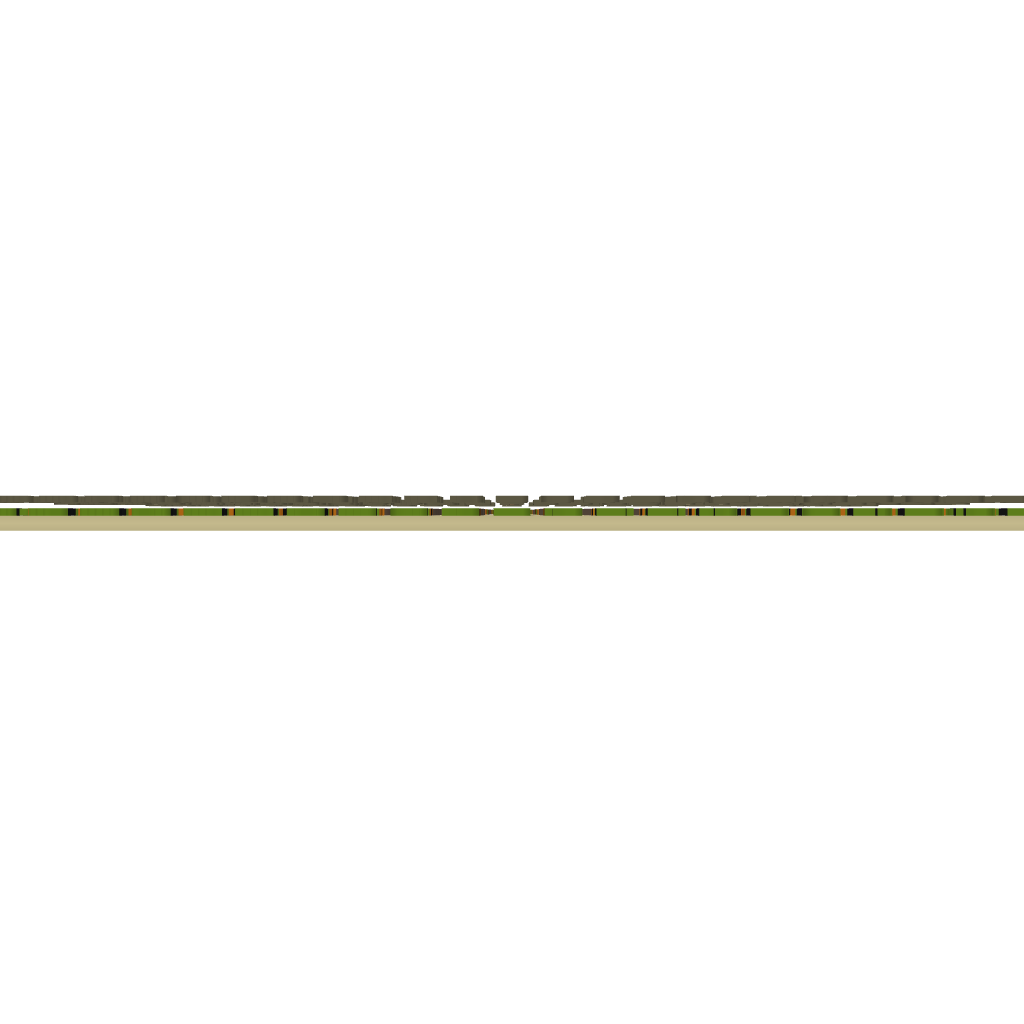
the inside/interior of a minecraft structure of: Huge garden